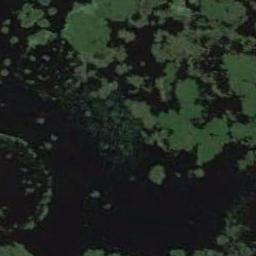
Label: wetland